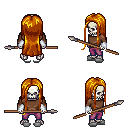
a pixel art fantasy rpg character, male body template, skeleton, brown long-sleeve shirt, magenta pants, dark blonde extra-long hairstyle, white cloth bracers, white slippers, spear, four views (front, back, left, right), 2x2 character sprite sheet, small pixel art, hard edges, no anti-aliasing